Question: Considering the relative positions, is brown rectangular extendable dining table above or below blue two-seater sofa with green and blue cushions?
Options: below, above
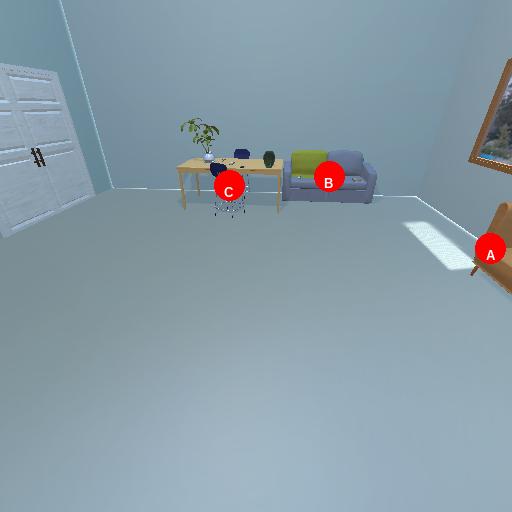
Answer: below